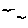
Label: bird